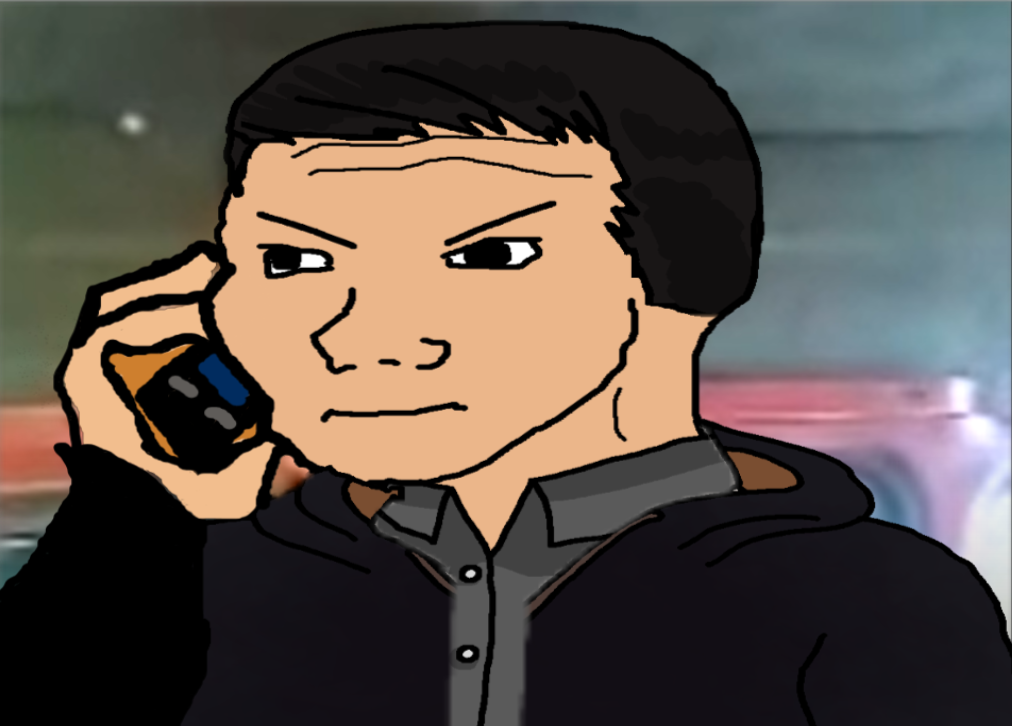
Label: 5_Wojak_with_Background